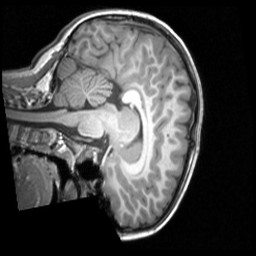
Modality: T1w
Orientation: sagittal
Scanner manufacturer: siemens
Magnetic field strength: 3 T
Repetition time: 2 s
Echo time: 0.00262 s